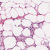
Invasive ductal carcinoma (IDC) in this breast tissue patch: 0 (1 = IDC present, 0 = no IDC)